Field crop: tomato
Growth stage: 2
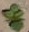
Species: solanum